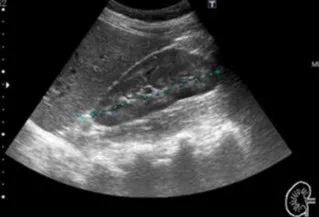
Previous renal echography. Right kidney.
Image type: radiology (ultrasound)